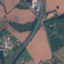
Label: Highway